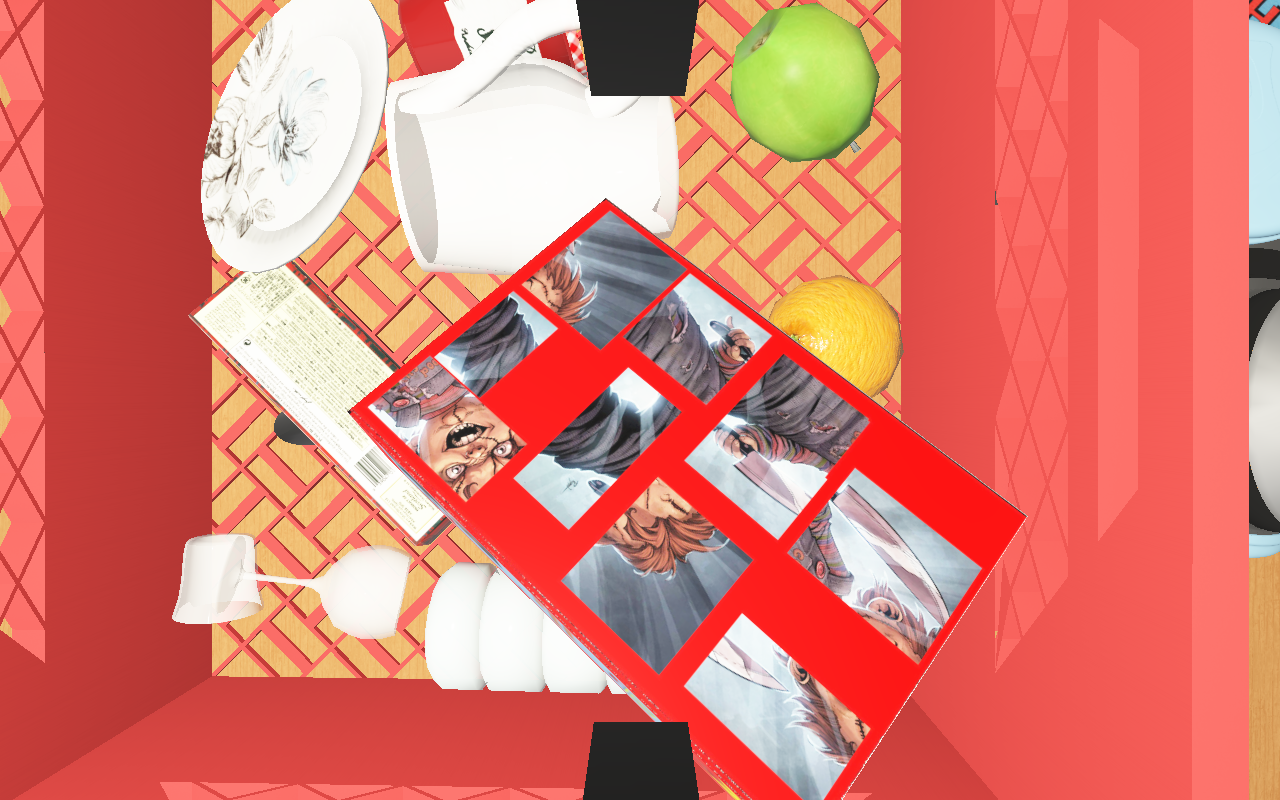
Objects in the scene:
glass
wineglass
cereal box